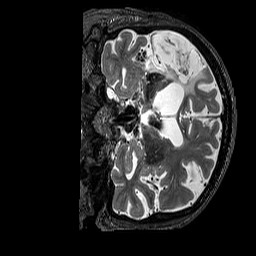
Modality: T2w
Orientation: coronal
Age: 71
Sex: male
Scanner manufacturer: siemens
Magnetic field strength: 3 T
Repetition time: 3.2 s
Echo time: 0.567 s